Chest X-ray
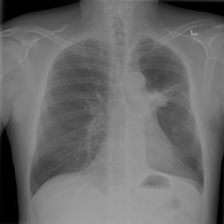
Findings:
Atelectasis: positive
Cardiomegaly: negative
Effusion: positive
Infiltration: negative
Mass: negative
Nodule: negative
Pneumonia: negative
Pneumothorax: negative
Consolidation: negative
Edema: negative
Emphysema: negative
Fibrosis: negative
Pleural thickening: negative
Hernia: negative